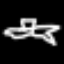
Label: airplane